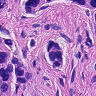
Metastatic tissue present: yes